【题型】解答题　【知识点】平面几何　【难度】easy
如图所示，在四边形 $ABCD$ 中，

(1) 画出四边形 $A_1B_1C_1D_1$，使四边形 $A_1B_1C_1D_1$ 与四边形 $ABCD$ 关于直线 $MN$ 成轴对称；\\
(2) 画出四边形 $A_2B_2C_2D_2$，使四边形 $A_2B_2C_2D_2$ 与四边形 $ABCD$ 关于点 $O$ 成中心对称；\\
(3) 四边形 $A_1B_1C_1D_1$ 与四边形 $A_2B_2C_2D_2$ 是否对称，若对称请在图中画出对称轴或对称中心。
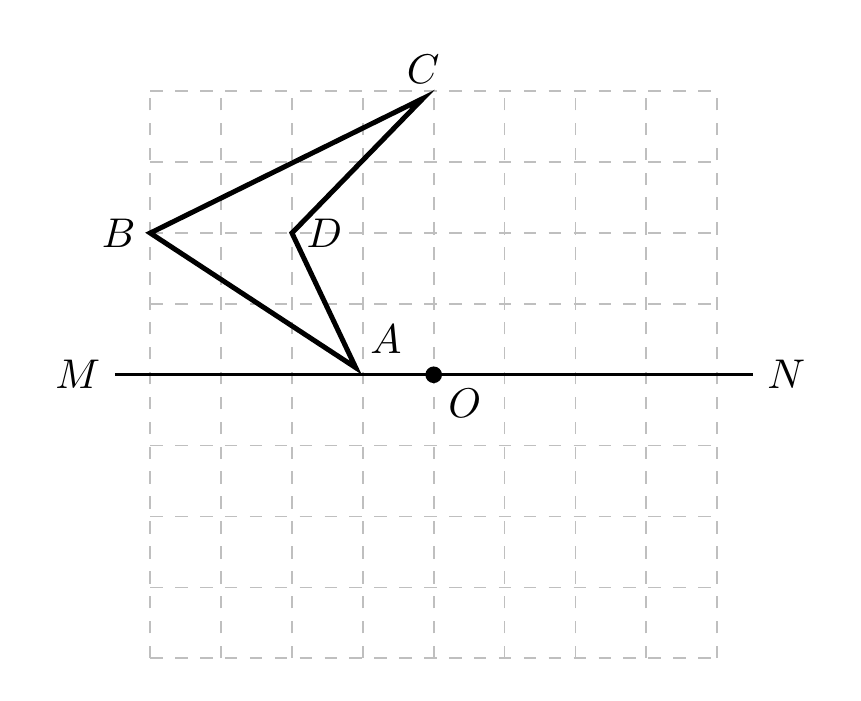
【解答】
【答案】(1) 见解析\\
(2) 见解析\\
(3) 见解析

【分析】本题是对轴对称、中心对称作图的考查，熟练掌握轴对称、中心对称知识是解决本题的关键。\\
(1) 分别作出 $A, B, C, D$ 关于直线 $MN$ 的对称点 $A_1, B_1, C_1, D_1$，然后依次连接即可；\\
(2) 分别作出 $A, B, C, D$ 关于点 $O$ 中心对称的对称点 $A_2, B_2, C_2, D_2$，然后依次连接即可；\\
(3) 连接 $A_1, A_2$，作 $A_1A_2$ 的中垂线 $PQ$，$PQ$ 即为所求。

【详解】(1) 解：如下图所示：四边形 $A_1B_1C_1D_1$ 即为所求。

(2) 解：如下图所示：四边形 $A_2B_2C_2D_2$ 即为所求。

(3) 解：如图所示，四边形 $A_1B_1C_1D_1$ 与四边形 $A_2B_2C_2D_2$ 关于 $PQ$ 成轴对称，$PQ$ 即为所求。

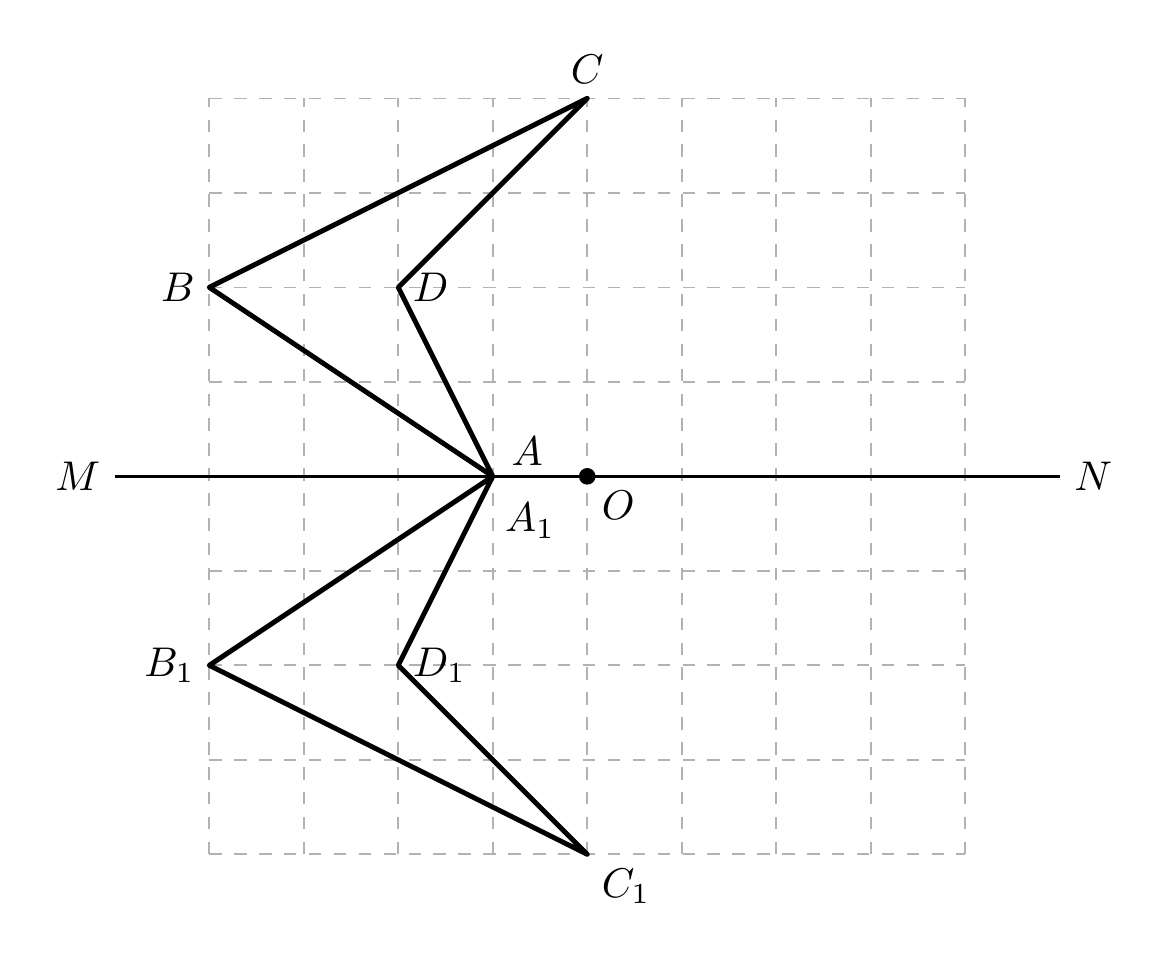
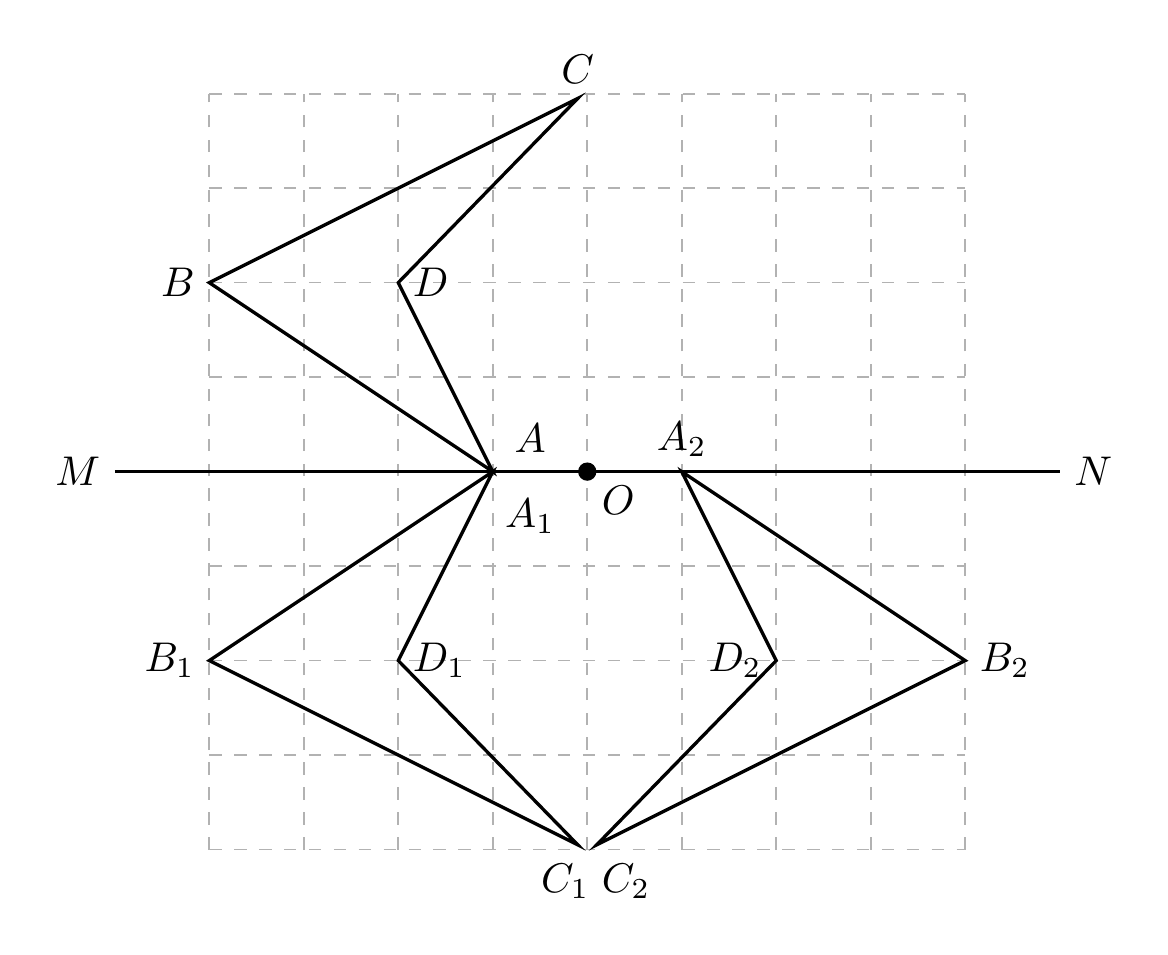
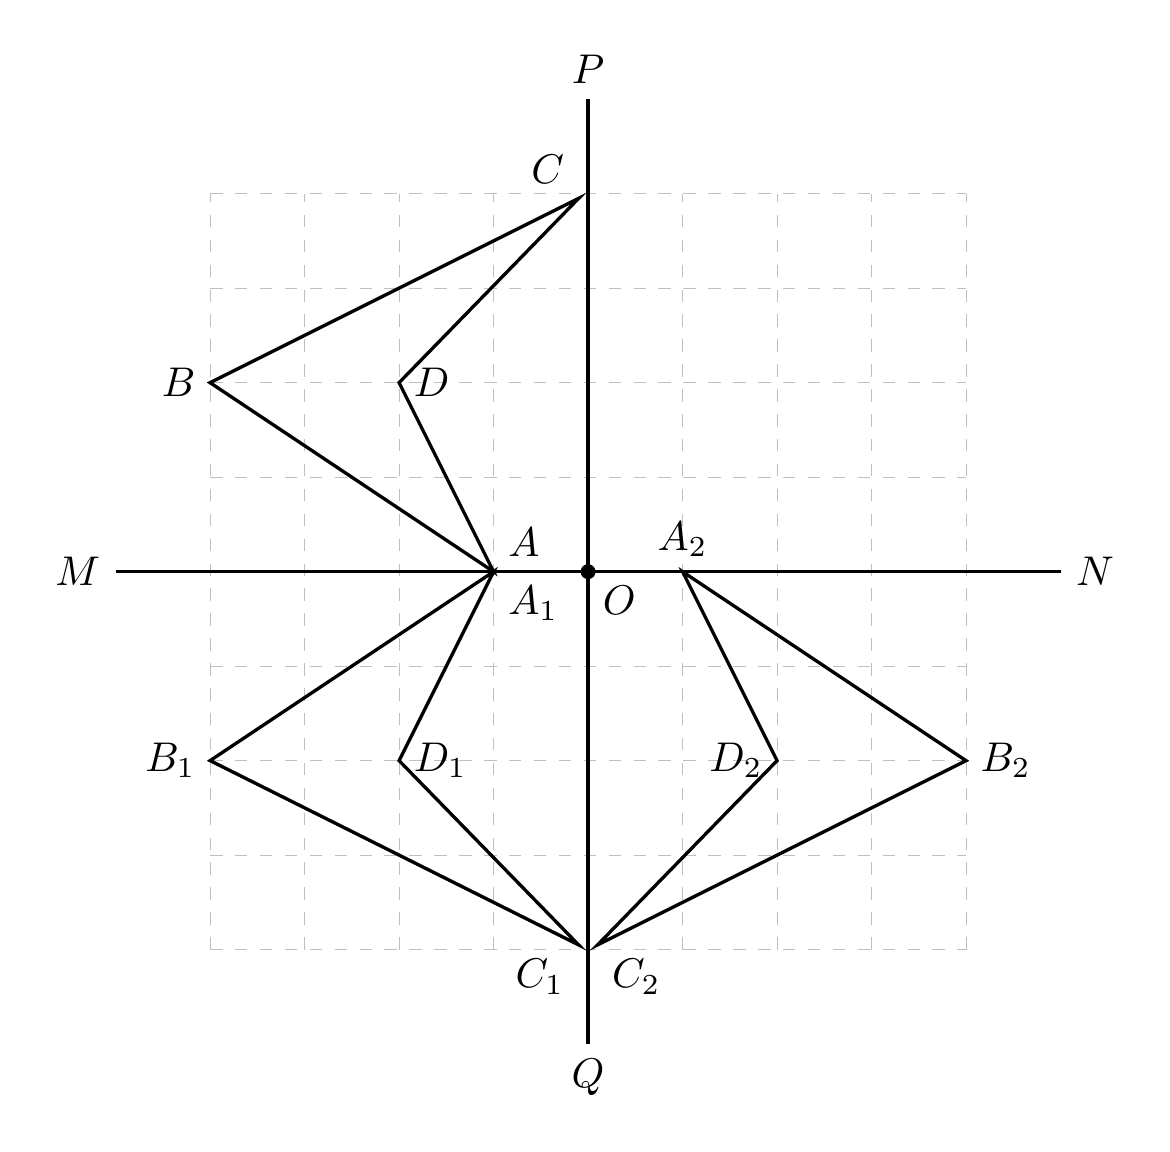